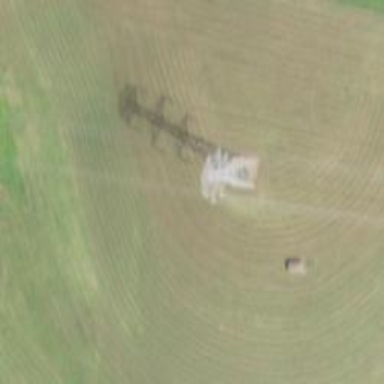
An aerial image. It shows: Lattice structure tower used for power distribution.